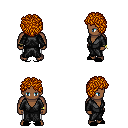
a pixel art fantasy rpg character, male body template, human, dark skin, gray robe, white pants, dark blonde curly afro hairstyle, bracelets, black slippers, four views (front, back, left, right), 2x2 character sprite sheet, small pixel art, hard edges, no anti-aliasing